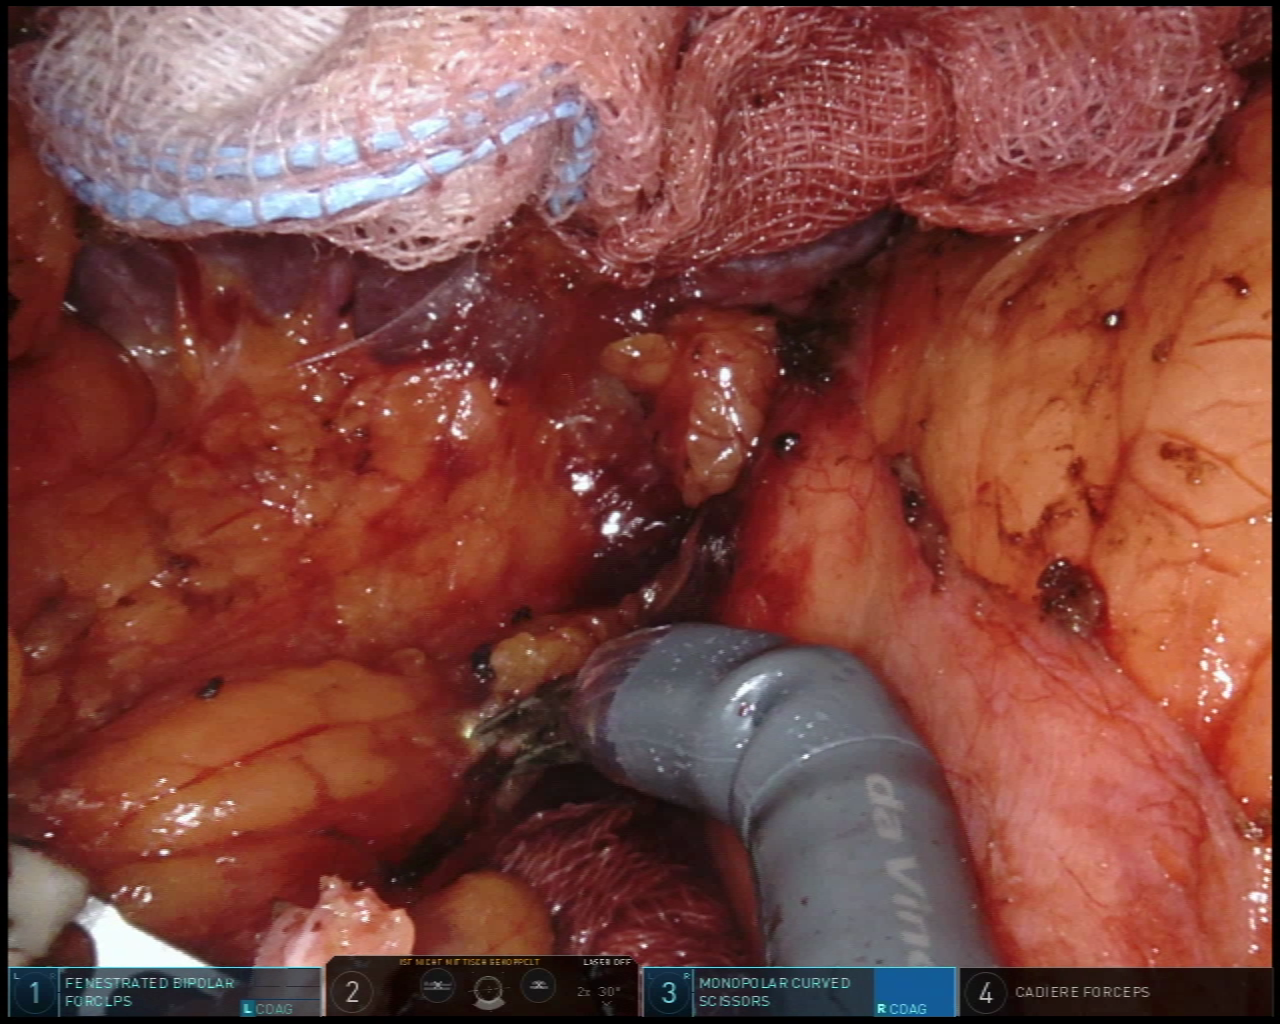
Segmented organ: spleen
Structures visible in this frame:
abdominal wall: no
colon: yes
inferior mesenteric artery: no
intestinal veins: no
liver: no
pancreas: no
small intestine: no
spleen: yes
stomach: no
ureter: no
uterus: no
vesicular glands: no